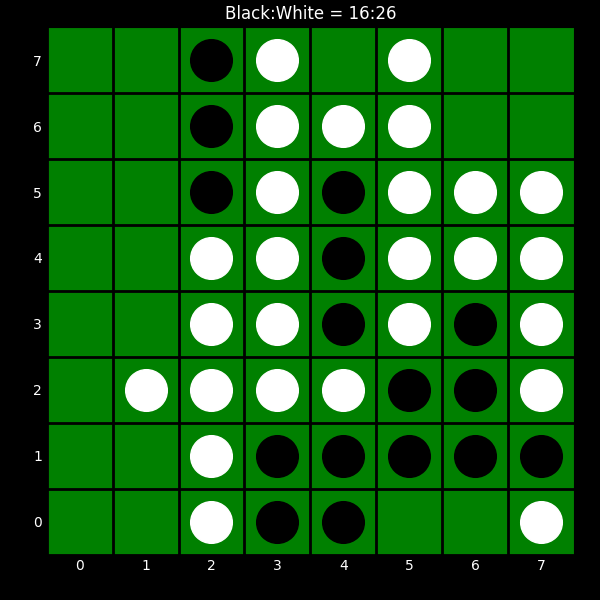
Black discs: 16
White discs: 26